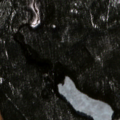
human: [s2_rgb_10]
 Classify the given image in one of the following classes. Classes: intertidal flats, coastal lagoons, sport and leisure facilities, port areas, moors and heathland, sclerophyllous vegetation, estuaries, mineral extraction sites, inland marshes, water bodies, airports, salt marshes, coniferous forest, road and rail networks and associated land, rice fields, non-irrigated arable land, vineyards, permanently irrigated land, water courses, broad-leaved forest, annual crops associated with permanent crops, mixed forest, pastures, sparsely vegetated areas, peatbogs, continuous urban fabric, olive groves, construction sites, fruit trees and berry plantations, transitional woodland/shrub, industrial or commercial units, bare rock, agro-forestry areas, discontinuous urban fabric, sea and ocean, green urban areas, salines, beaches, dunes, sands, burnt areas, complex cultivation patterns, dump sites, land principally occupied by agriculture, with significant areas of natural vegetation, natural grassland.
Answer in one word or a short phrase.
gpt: land principally occupied by agriculture, with significant areas of natural vegetation, coniferous forest, mixed forest, transitional woodland/shrub, sparsely vegetated areas